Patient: sex F, age 74
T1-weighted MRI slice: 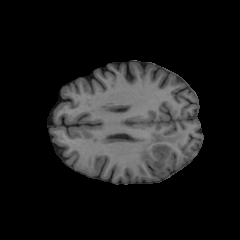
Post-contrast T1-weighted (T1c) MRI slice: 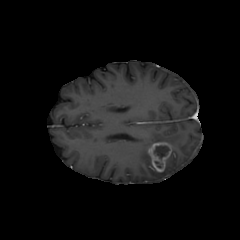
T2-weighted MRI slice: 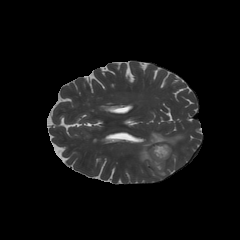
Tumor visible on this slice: yes
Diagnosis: Glioblastoma, IDH-wildtype
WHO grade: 4